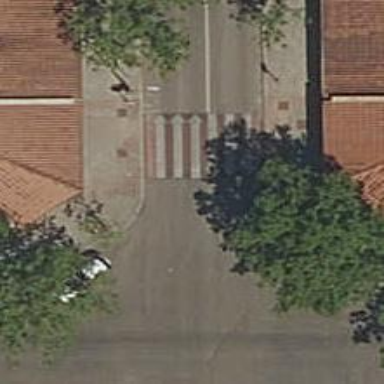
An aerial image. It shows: Uncontrolled crossing on the road.